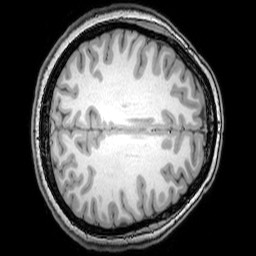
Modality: T1w
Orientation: axial
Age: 22
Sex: female
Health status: healthy
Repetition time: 0.081 s
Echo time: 0.037 s